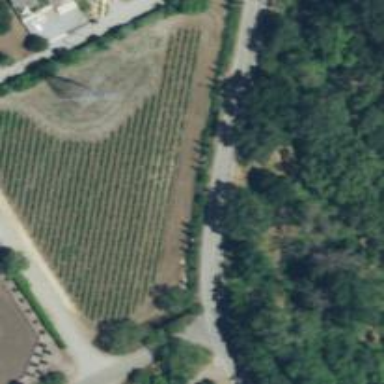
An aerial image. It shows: Vineyard growing grapes.